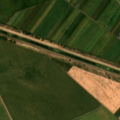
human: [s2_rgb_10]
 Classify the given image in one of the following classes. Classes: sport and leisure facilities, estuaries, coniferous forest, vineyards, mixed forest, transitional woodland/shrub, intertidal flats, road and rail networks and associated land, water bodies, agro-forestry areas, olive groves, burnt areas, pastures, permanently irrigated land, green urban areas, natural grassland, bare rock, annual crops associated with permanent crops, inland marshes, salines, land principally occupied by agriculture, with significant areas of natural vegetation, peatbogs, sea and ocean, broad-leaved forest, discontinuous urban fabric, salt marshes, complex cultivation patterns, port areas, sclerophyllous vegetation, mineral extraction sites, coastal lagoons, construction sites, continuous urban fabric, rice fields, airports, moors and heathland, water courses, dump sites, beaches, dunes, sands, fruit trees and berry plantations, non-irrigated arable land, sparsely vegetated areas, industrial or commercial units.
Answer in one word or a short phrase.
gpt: non-irrigated arable land, water courses